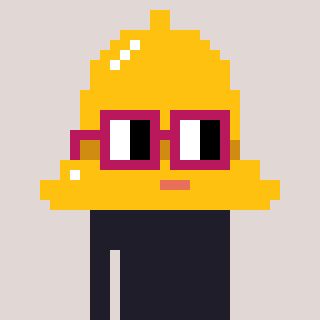
a pixel art character with square dark red glasses, a bell-shaped head and a rust-colored body on a warm background